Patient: sex M, age 71
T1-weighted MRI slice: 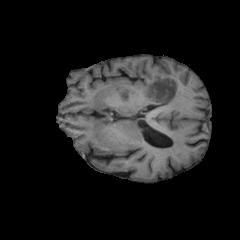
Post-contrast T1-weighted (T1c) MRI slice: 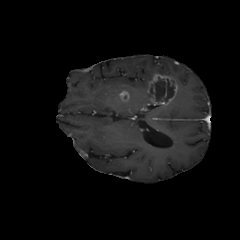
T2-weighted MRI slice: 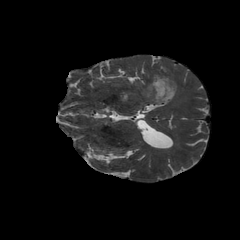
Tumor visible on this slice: yes
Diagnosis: Glioblastoma, IDH-wildtype
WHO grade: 4